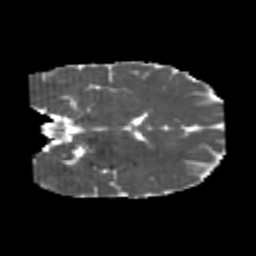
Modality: MD
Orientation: coronal
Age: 24
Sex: male
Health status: healthy
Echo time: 0.074 s